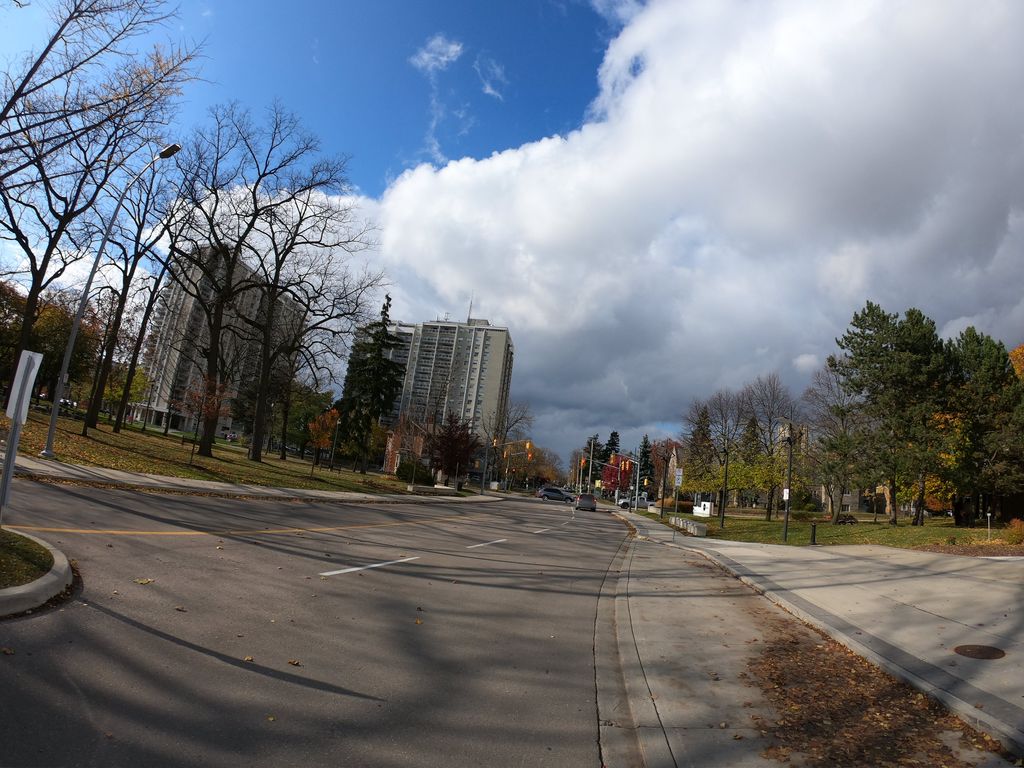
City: kitchener-waterloo